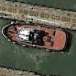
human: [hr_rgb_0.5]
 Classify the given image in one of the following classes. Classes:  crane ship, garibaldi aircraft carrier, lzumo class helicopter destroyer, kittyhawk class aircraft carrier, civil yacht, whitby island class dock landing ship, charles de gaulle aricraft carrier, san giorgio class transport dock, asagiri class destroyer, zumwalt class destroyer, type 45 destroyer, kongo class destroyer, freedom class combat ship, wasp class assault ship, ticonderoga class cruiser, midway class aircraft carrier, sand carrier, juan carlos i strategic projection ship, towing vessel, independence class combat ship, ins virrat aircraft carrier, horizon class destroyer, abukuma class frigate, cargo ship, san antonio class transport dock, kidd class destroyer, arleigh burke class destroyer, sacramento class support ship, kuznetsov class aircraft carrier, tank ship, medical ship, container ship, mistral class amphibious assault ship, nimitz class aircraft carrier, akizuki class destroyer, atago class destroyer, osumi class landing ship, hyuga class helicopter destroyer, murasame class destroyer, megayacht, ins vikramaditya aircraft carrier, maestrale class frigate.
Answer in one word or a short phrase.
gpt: Towing vessel